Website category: sports
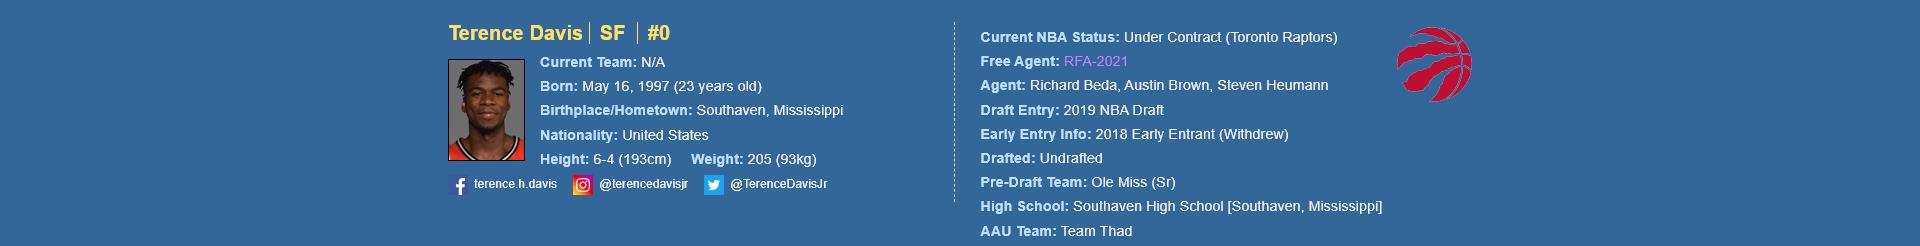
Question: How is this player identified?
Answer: Terence Davis

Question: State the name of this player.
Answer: Terence Davis

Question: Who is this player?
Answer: Terence Davis

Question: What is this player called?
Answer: Terence Davis

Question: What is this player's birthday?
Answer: May 16, 1997

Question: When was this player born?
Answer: May 16, 1997

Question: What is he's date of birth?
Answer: May 16, 1997

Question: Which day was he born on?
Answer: May 16, 1997

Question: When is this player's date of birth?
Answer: May 16, 1997

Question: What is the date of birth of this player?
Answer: May 16, 1997

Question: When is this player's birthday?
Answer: May 16, 1997

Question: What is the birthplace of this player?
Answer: Southaven, Mississippi

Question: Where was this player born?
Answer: Southaven, Mississippi

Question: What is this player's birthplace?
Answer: Southaven, Mississippi

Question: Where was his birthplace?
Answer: Southaven, Mississippi

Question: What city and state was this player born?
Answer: Southaven, Mississippi

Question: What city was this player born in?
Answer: Southaven, Mississippi

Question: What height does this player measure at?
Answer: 6-4 (193cm)

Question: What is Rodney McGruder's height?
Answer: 6-4 (193cm)

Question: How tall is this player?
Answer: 6-4 (193cm)

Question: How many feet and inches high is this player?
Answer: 6-4 (193cm)

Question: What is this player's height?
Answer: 6-4 (193cm)

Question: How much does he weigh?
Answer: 205 (93kg)

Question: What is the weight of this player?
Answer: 205 (93kg)

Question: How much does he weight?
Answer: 205 (93kg)

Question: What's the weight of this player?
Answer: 205 (93kg)

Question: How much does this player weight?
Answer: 205 (93kg)

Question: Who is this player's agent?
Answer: Richard Beda

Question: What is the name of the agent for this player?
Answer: Richard Beda

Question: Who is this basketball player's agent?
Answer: Richard Beda

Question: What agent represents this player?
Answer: Richard Beda

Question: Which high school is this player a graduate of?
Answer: Southaven High School

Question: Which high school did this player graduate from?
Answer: Southaven High School

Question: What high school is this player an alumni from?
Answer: Southaven High School

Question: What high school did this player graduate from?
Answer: Southaven High School

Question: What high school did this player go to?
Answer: Southaven High School

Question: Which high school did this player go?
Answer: Southaven High School